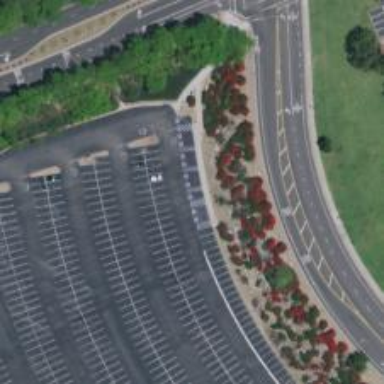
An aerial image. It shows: Parking space is available.